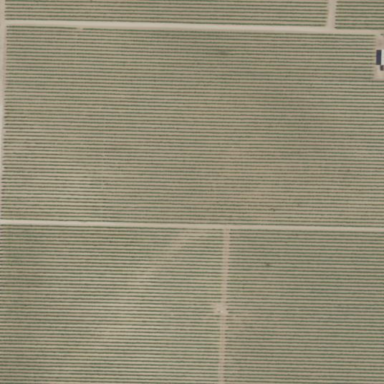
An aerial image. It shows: Vineyard.